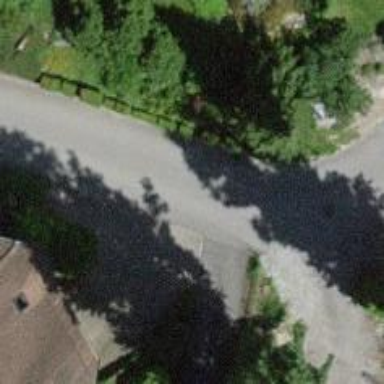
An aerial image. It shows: Asphalt road in residential area.